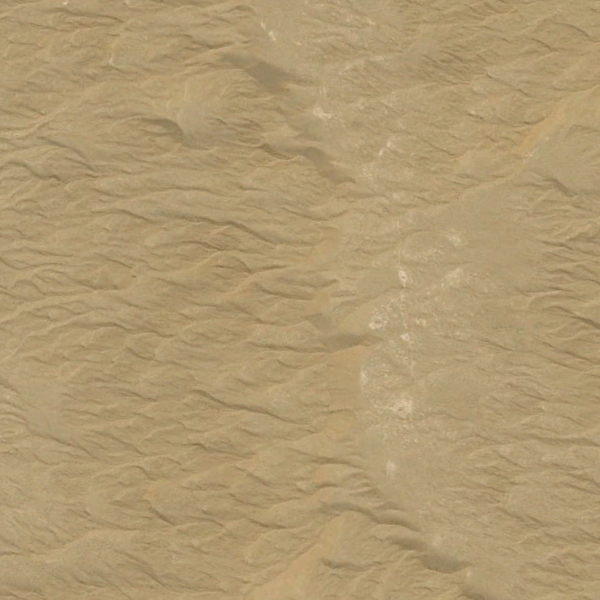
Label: Desert